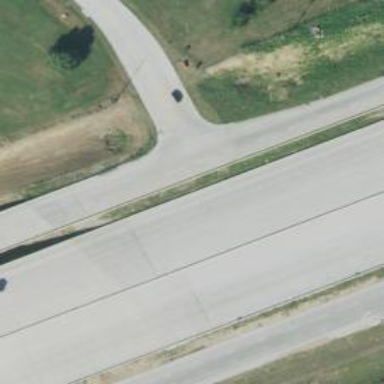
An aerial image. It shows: Secondary road with frontage road alongside.